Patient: sex M, age 78
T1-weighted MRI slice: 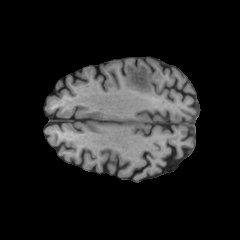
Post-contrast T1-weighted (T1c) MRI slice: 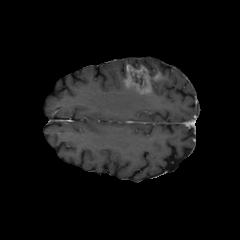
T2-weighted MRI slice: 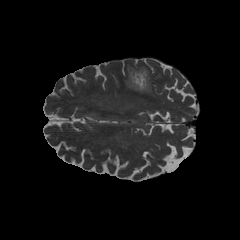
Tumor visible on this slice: yes
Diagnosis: Glioblastoma, IDH-wildtype
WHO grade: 4